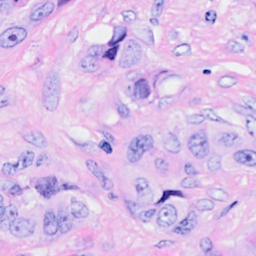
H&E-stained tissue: Breast